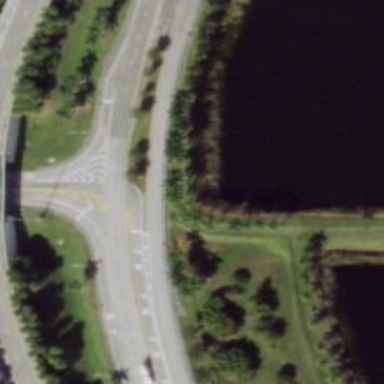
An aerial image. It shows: Road with stop sign.